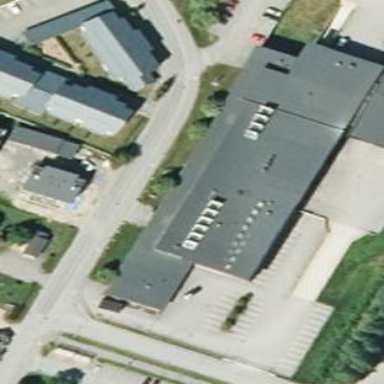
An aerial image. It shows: School building.